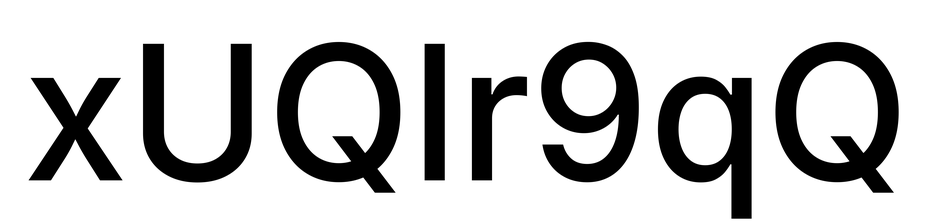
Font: Inter_Medium